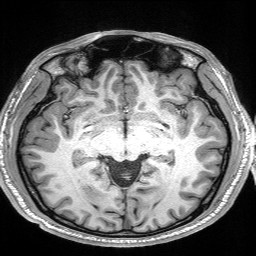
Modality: T1w
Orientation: coronal